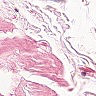
Metastatic tissue present: no